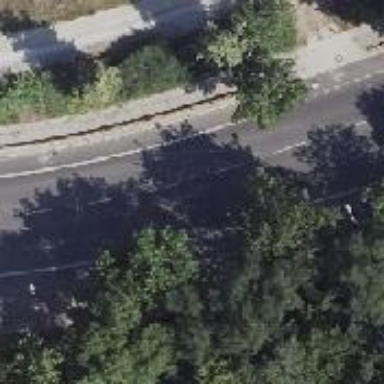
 with lane markings indicating the separate paths."